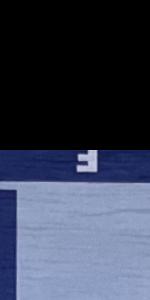
Label: Empty